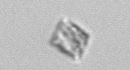
Label: Bacillariophyceae_morphotype1